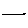
Label: line